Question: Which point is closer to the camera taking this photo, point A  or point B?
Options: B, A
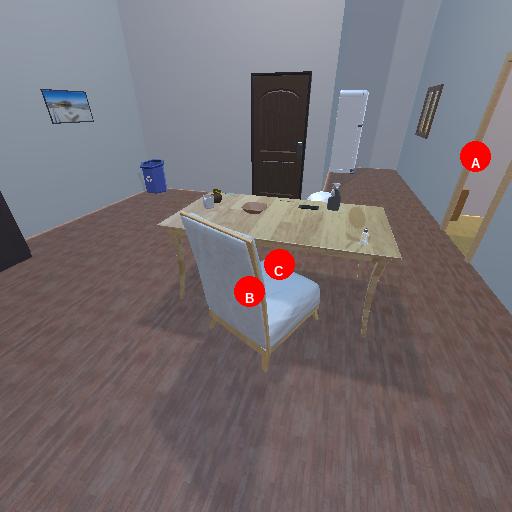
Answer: B